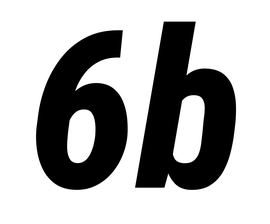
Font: Roboto-Italic_Condensed_ExtraBold_Italic